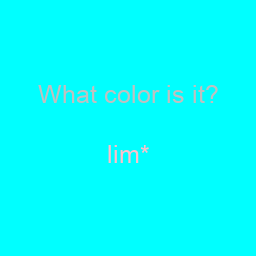
Color: pink
Color name shown: lime
Background color: cyan
Question text color: silver